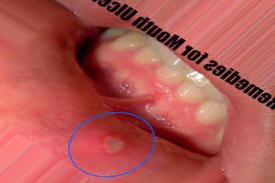
Condition: Mouth Ulcer